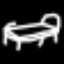
Label: bed